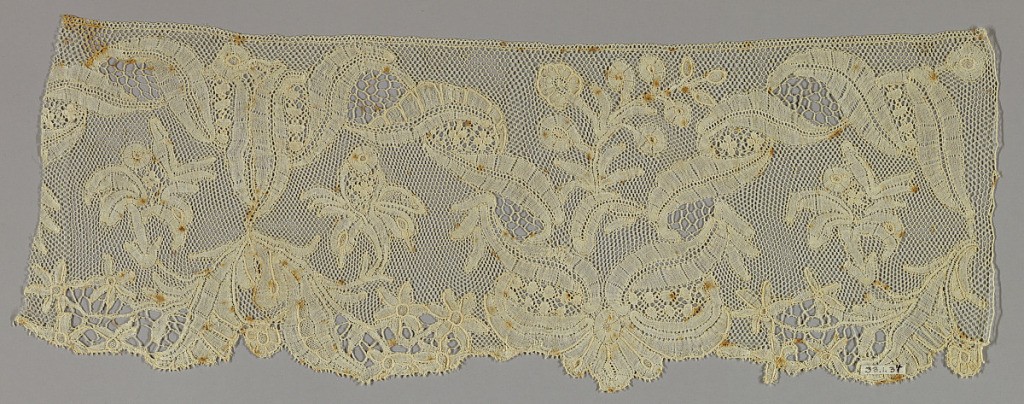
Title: Fragment
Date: early 19th century
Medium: linen Technique: bobbin lace (Valenciennes ground)
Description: Band of Point d'Angleterre in a formal  arrangment of leaves and scrolls in an open field of mesh. (quotation from 1933 catalogue card)